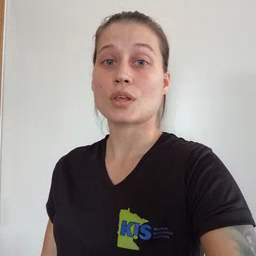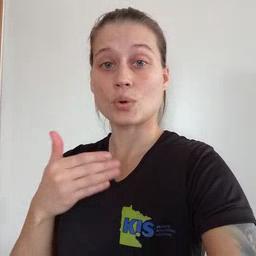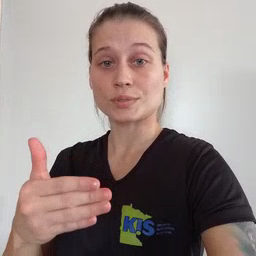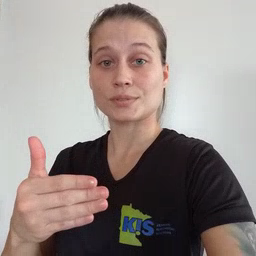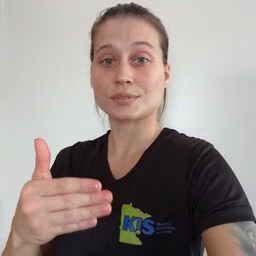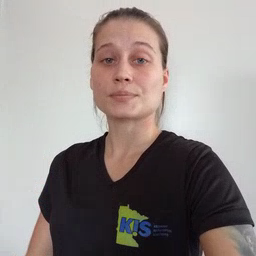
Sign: close